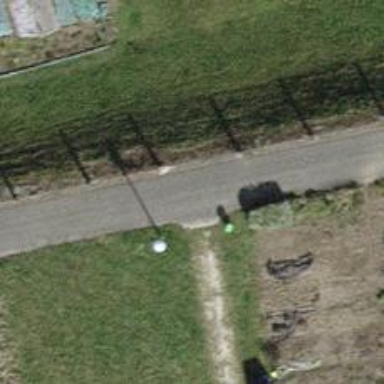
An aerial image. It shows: Footway covered with grass.